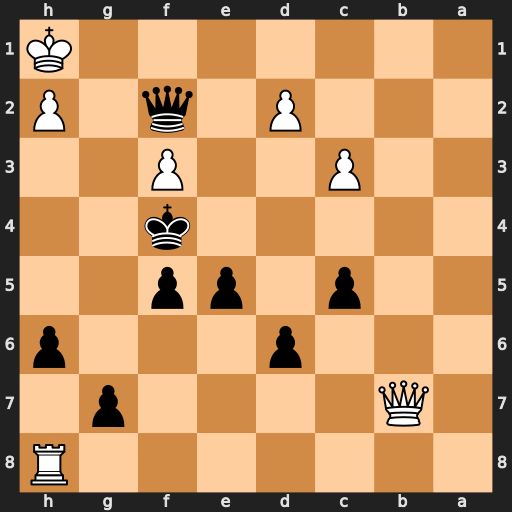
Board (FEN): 7R/1Q4p1/3p3p/2p1pp2/5k2/2P2P2/3P1q1P/7K
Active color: b
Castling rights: -
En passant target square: -
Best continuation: Qf1#